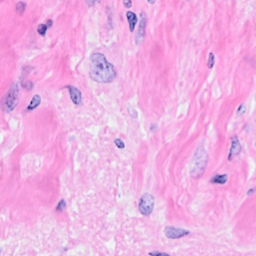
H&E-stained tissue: Breast